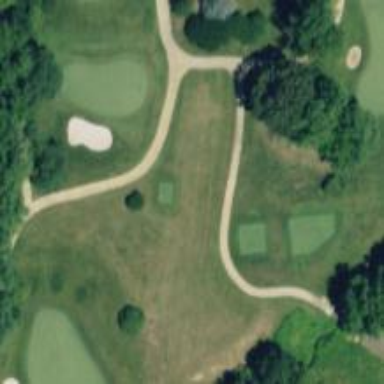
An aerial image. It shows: Pathway for golfing.